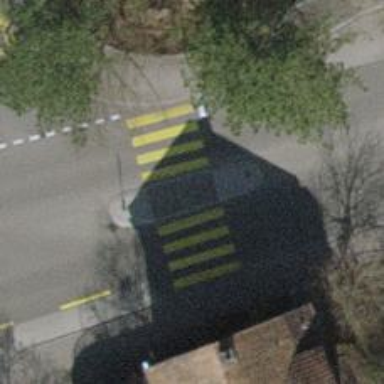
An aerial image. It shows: Marked pedestrian crossing with zebra designation and central island.